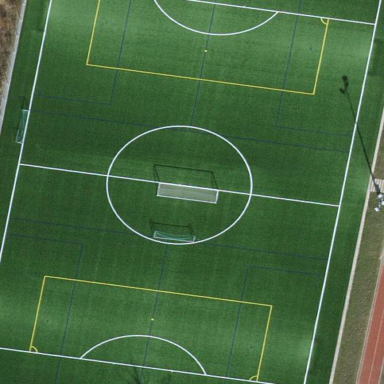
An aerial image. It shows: Soccer pitch for leisure land activities.